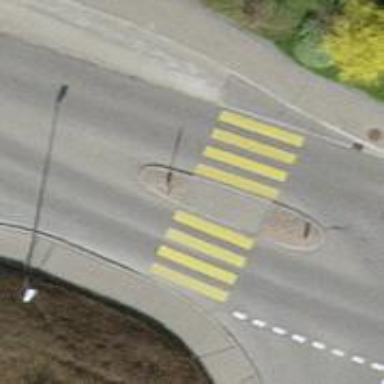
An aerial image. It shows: Marked crossing with pedestrian island.